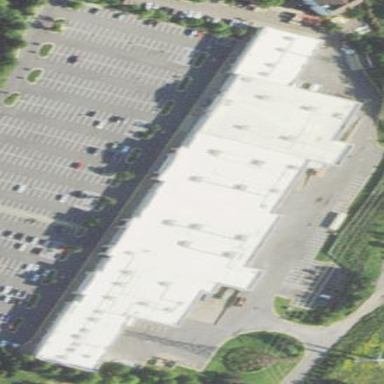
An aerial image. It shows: Retail building.